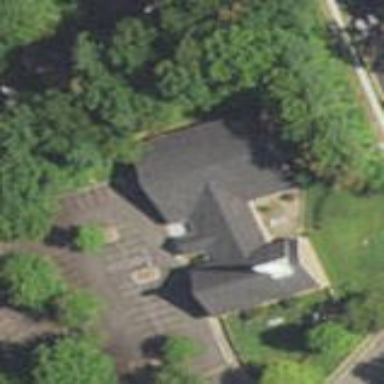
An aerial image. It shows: Beautiful church building.